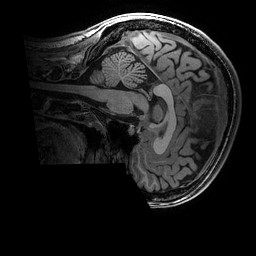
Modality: T1w
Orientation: sagittal
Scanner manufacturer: ge
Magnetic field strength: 3 T
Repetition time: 0.007 s
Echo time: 0.00342 s